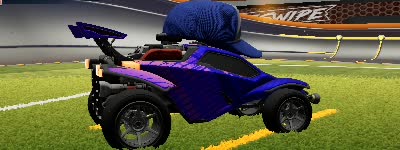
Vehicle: octane